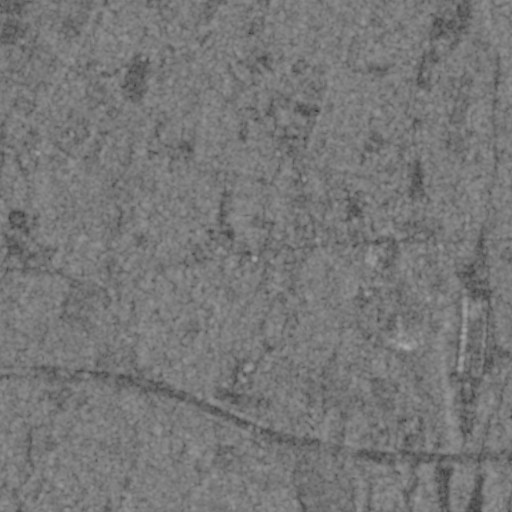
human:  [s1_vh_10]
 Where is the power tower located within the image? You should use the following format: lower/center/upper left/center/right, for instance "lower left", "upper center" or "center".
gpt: The power tower is located in the upper left of the image.
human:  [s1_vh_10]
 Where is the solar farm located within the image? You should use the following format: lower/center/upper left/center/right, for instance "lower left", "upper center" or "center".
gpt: The solar farm is located in the lower right of the image.
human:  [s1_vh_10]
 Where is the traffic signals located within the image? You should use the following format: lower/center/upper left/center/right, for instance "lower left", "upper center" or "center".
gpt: The traffic signals is located in the center of the image.
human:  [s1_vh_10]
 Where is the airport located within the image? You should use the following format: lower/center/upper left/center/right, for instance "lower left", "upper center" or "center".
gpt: There is no airport in the image.

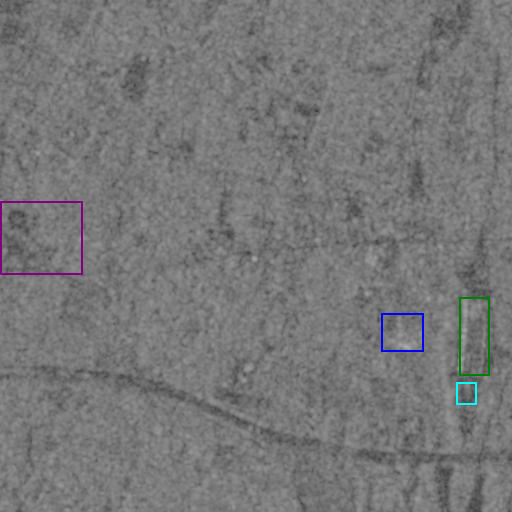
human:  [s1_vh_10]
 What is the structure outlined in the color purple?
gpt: The structure outlined in purple is a park.
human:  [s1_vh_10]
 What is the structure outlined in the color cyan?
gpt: The structure outlined in cyan is a parking lot.
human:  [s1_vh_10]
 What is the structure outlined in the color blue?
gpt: The structure outlined in blue is a solar farm.
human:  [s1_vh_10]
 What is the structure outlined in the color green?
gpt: The structure outlined in green is a building.
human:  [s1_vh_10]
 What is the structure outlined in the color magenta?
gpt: There is no magenta outline.